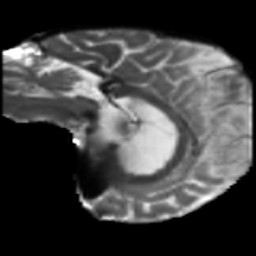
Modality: T2w
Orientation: sagittal
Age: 75
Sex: male
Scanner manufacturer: siemens
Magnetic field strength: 3 T
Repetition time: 5.47 s
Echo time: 0.0854 s